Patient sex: M
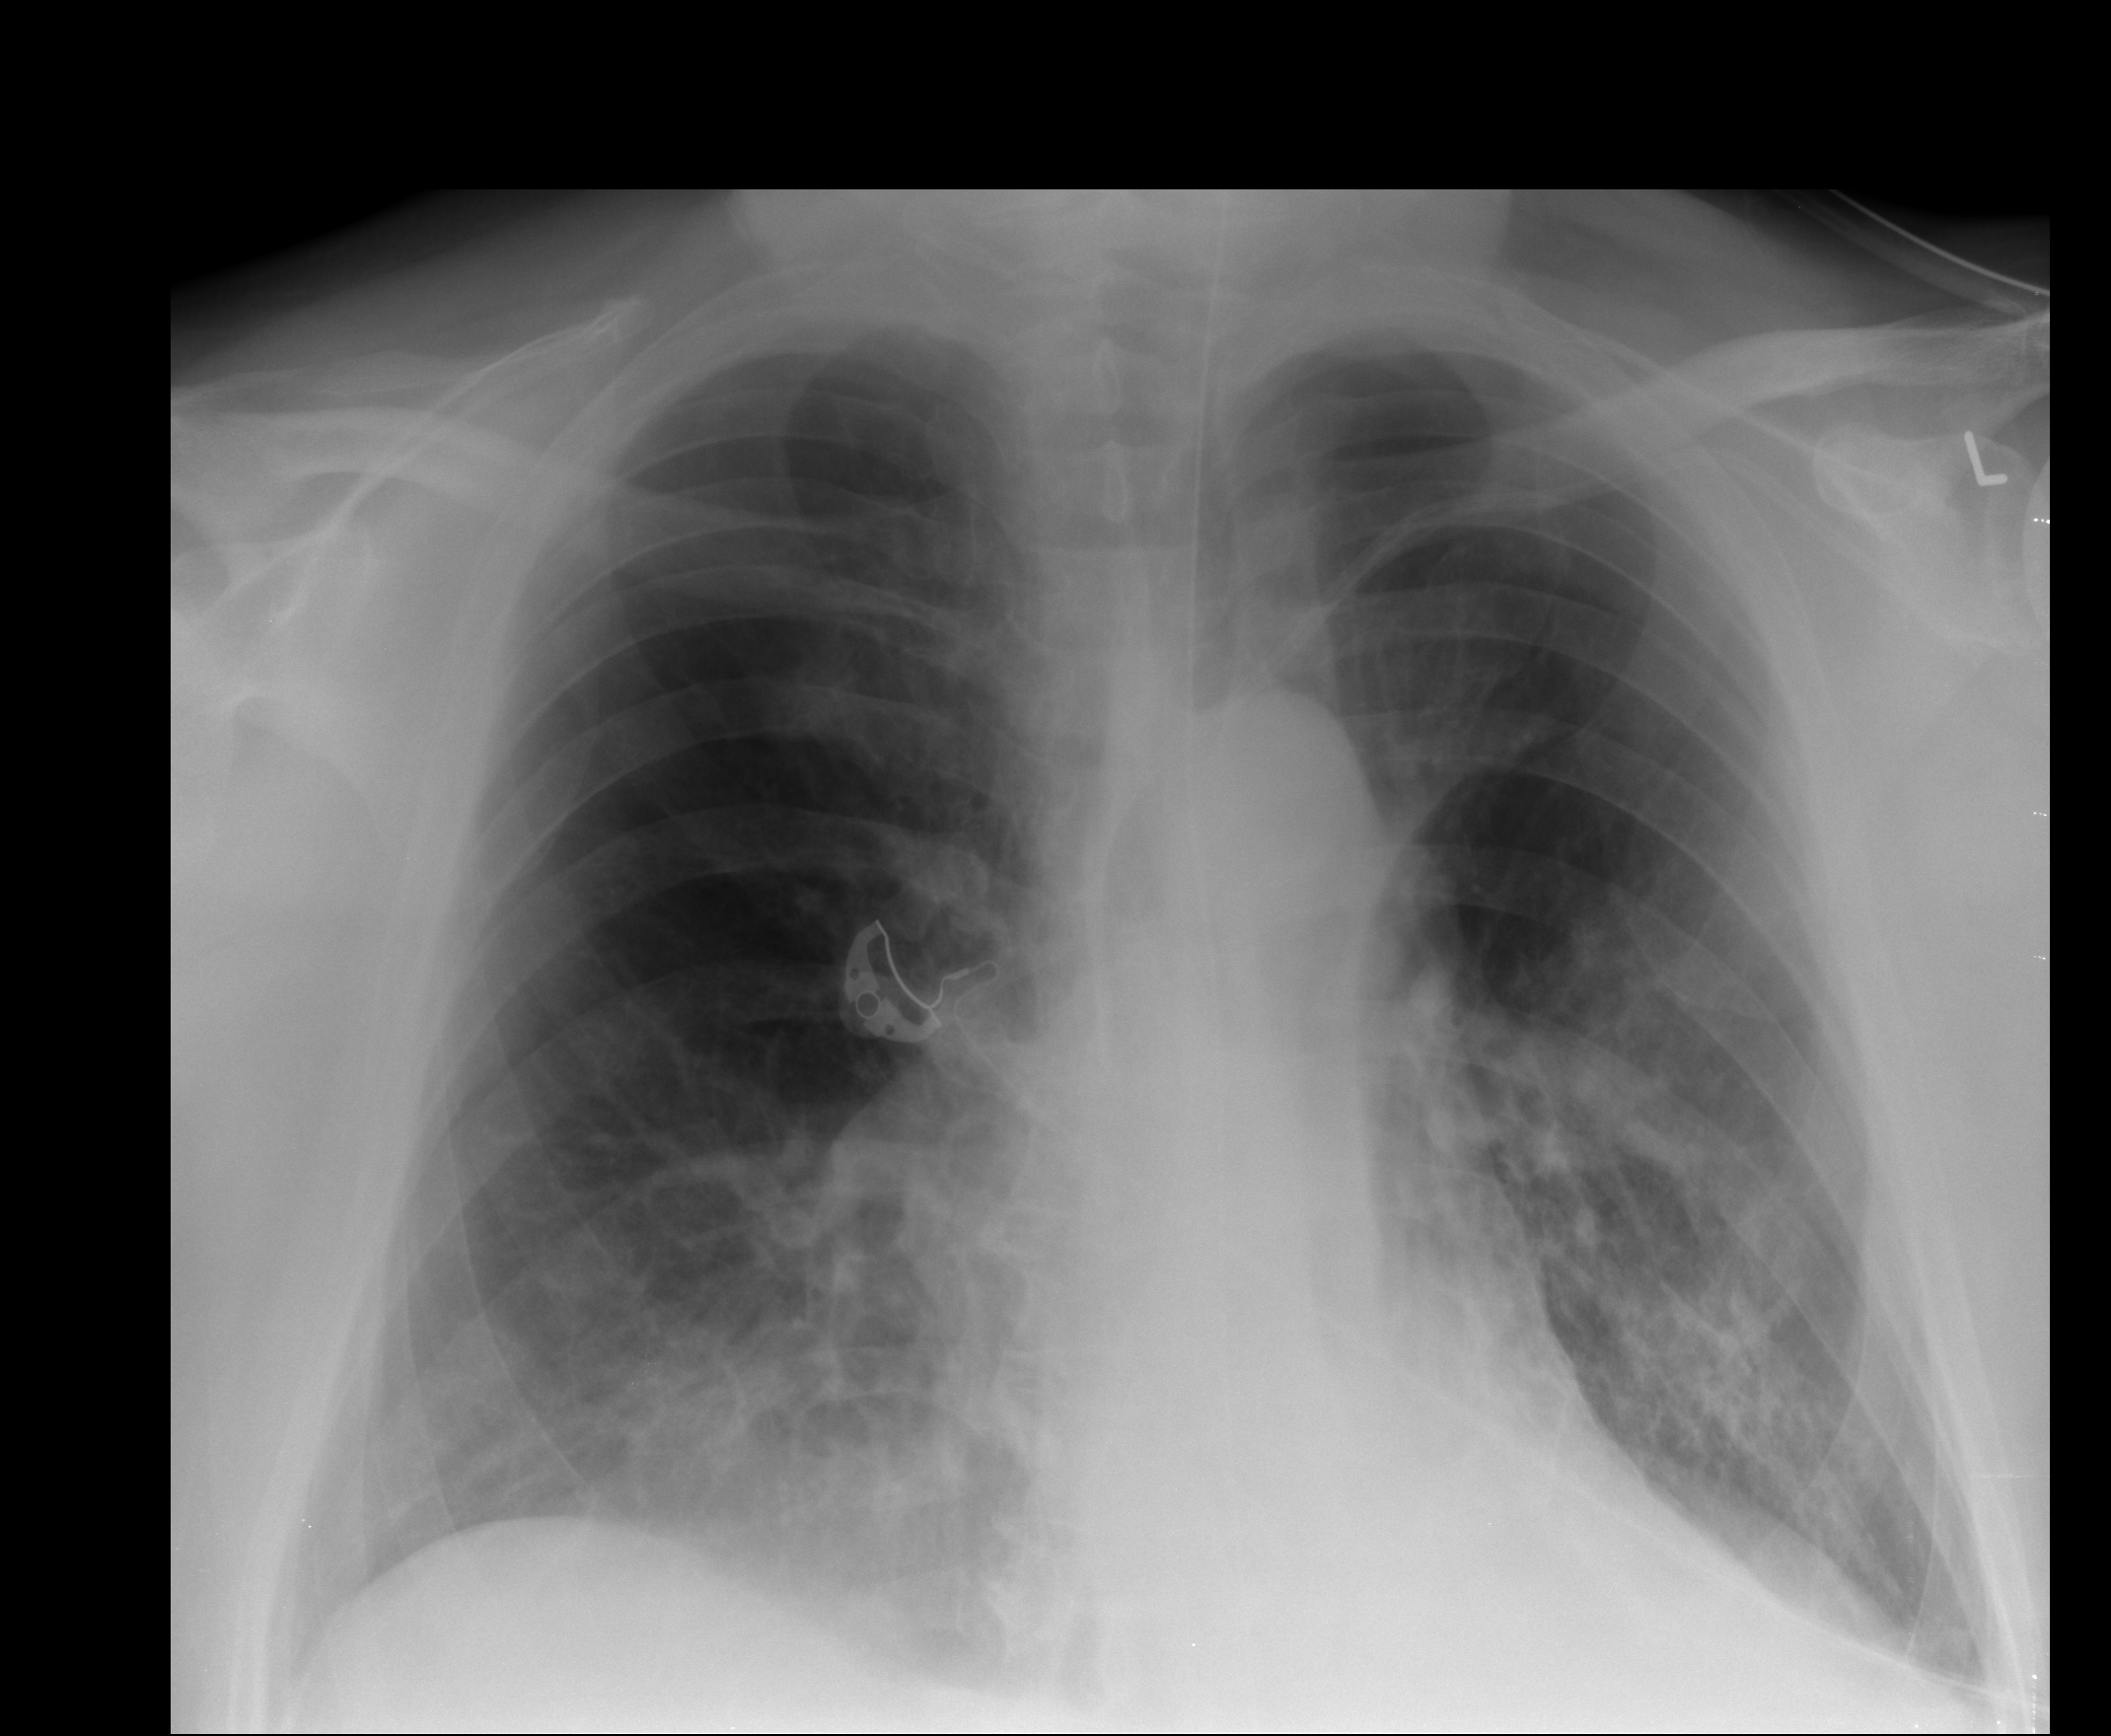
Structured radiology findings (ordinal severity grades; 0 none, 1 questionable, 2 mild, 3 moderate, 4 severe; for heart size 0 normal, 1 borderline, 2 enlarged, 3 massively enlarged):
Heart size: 0
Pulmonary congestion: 0
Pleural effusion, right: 0
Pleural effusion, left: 0
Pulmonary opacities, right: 2
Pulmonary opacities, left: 2
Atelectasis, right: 0
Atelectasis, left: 0